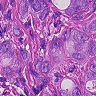
Metastatic tissue present: yes